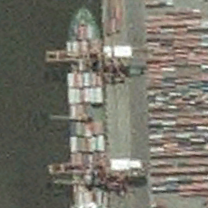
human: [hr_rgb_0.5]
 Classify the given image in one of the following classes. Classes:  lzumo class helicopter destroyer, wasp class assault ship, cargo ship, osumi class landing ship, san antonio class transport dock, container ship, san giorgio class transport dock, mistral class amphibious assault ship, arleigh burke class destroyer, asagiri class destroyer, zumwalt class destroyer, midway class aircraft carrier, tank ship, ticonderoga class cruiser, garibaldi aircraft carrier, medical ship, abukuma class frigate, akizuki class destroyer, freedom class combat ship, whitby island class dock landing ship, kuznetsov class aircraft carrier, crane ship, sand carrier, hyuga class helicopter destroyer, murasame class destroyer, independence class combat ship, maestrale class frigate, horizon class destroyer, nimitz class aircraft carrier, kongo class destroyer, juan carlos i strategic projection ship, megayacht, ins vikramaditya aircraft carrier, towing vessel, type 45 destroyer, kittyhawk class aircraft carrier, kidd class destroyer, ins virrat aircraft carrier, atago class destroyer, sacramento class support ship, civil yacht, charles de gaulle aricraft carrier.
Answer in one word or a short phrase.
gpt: Container ship